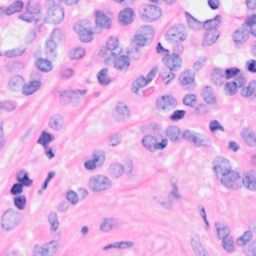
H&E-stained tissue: Breast